Question: I'm trying to do something real simple but it's not working whatever I do. I'm trying to calculate the proportion of records where ''Device Cost'<5000' from the total count. I have:
'''
SELECT COUNT (*)
FROM lab1_equipment
WHERE Device Cost < 5000
'''
But I'm not sure how to make this the denominator and use 'COUNT (*)' with no where clause as the numerator. I don't need it grouped, just a single proportion. Any help would really help. Thanks!
Data Sample:

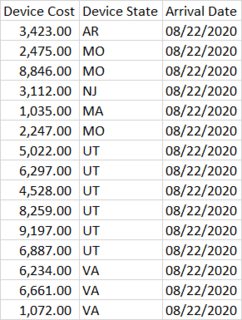
Answer: You can do a conditional aggregation as below:
'''
SELECT AVG(case when Device Cost < 5000 then 1.0 else 0.0 end)
FROM lab1_equipment
'''
or
'''
SELECT count(case when Device Cost < 5000 then 1 end) / count(*)
FROM lab1_equipment
'''